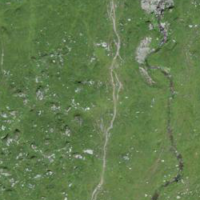
EUNIS habitat code: 23
Species observed at this site:
Phoenicurus ochruros
Periparus ater
Draba aizoides
Pyrrhocorax pyrrhocorax
Gypaetus barbatus
Lagopus muta